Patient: sex M, age 42
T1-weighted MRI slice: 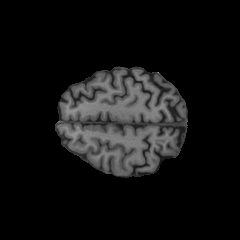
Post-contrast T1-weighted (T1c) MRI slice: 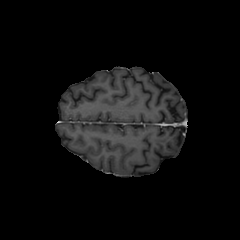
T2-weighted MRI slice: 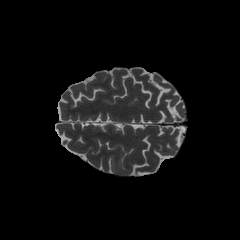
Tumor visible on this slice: no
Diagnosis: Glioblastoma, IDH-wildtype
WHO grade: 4